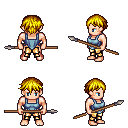
a pixel art fantasy rpg character, male body template, human, light skin, blue vest, gold greaves, blonde short bangs hairstyle, spear, four views (front, back, left, right), 2x2 character sprite sheet, small pixel art, hard edges, no anti-aliasing